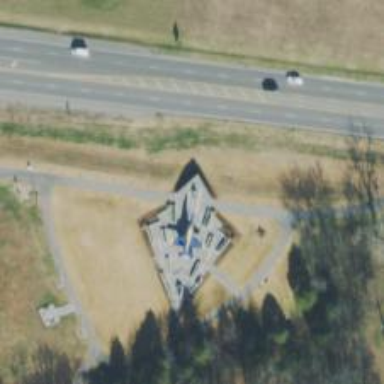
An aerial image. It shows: Historic memorial.